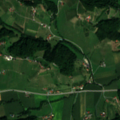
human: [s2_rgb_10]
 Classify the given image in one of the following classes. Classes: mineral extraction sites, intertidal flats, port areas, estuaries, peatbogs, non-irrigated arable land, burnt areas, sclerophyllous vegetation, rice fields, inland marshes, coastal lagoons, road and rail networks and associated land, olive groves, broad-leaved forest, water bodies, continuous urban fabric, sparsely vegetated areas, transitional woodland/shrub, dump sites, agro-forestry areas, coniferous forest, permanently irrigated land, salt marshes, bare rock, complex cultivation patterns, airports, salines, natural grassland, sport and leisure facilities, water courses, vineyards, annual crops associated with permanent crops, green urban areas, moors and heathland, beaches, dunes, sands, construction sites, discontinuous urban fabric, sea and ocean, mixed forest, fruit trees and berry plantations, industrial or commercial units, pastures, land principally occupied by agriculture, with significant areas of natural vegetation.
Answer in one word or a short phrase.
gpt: non-irrigated arable land, vineyards, pastures, land principally occupied by agriculture, with significant areas of natural vegetation, broad-leaved forest